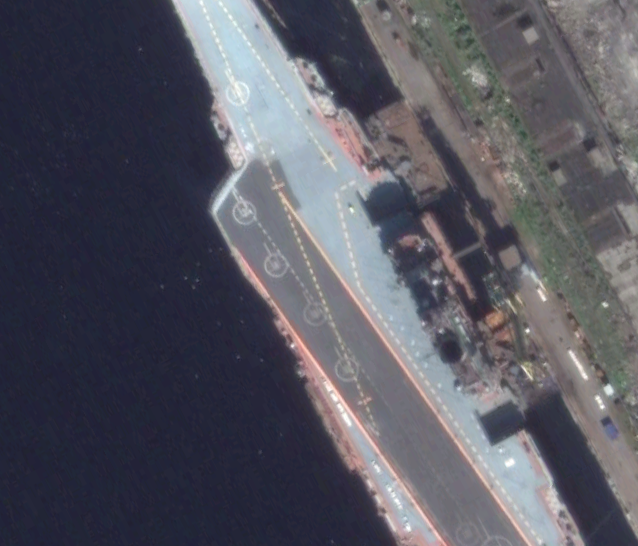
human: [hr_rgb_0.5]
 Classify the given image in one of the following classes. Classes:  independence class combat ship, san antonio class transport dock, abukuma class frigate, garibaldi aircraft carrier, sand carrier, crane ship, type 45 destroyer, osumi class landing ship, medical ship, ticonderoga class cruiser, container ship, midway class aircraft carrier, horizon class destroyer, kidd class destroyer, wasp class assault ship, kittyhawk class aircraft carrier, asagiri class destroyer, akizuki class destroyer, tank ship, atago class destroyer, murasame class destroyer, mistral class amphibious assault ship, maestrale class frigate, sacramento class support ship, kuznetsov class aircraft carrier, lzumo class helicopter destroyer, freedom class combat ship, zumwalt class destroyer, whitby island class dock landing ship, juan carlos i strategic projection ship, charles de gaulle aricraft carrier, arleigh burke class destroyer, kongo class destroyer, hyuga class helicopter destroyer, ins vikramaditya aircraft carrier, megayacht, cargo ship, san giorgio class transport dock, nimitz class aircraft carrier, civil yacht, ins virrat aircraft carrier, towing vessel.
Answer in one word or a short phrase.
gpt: Kuznetsov class aircraft carrier